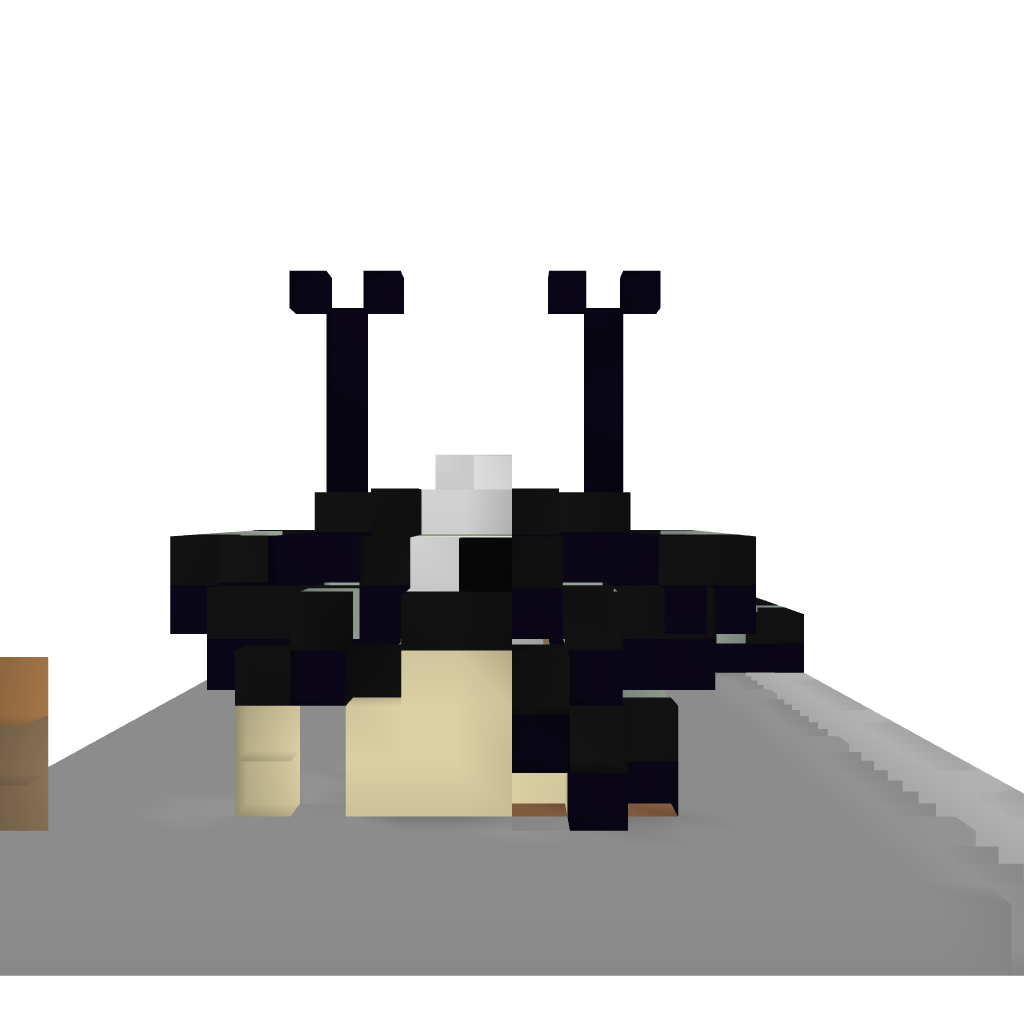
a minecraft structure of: Double barrel Cannon